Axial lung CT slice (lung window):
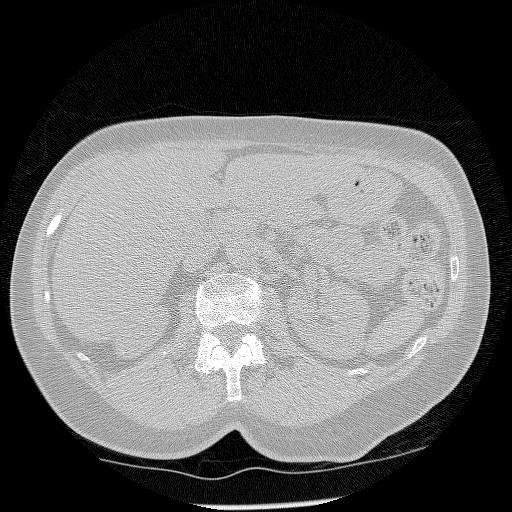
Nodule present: no